Interaction volume radius: 5 \u00c5
Interaction volume height: 45 \u00c5
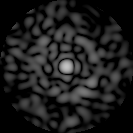
Disorder parameter: 0.8454